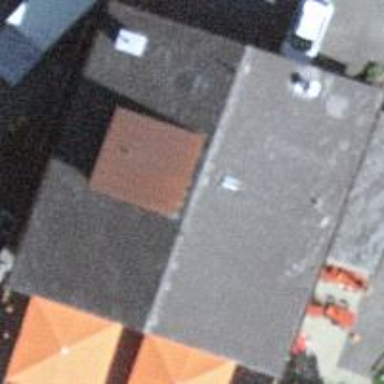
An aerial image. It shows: Building that houses restaurant.